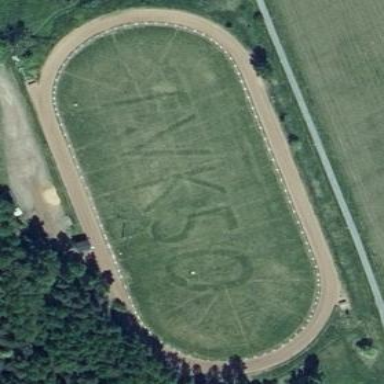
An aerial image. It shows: Sandy track used for dog racing in leisure land area.